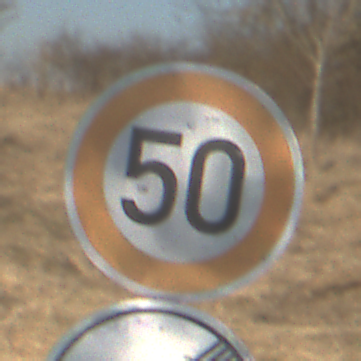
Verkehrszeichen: Geschwindigkeit50
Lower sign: EndeVerbotUeberholenEinspurigeFahrzeuge
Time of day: MorningAfternoon
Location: Outdoor (Nature)
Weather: PartlyCloudy
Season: NotSpecified
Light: Natural